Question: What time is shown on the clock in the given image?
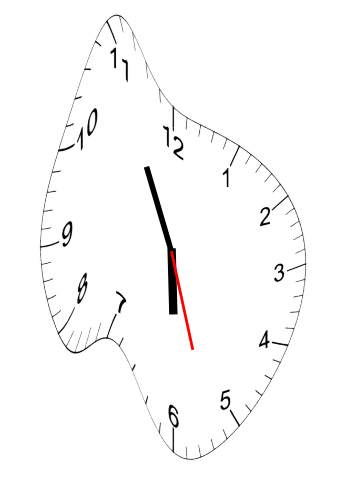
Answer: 05:55:27